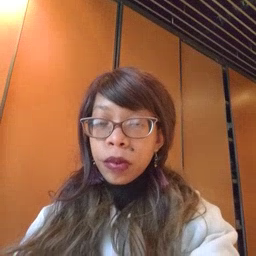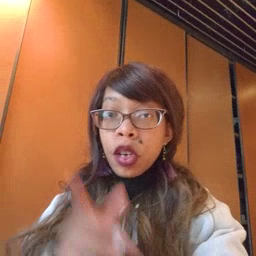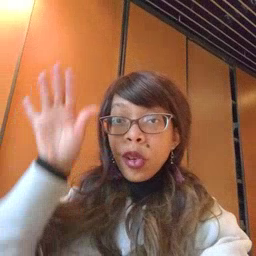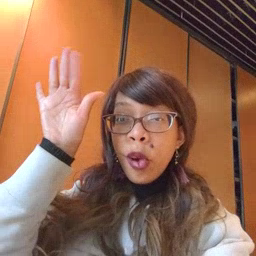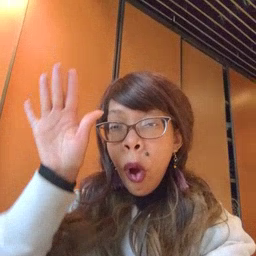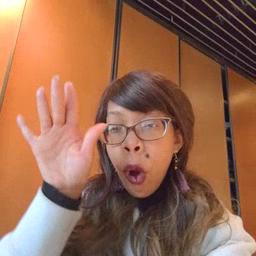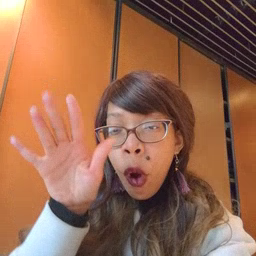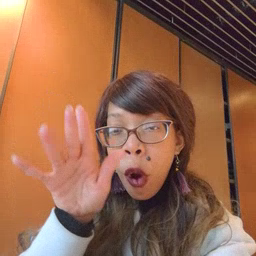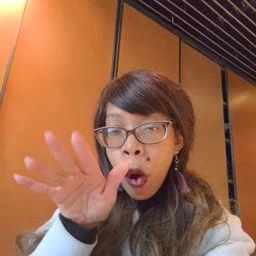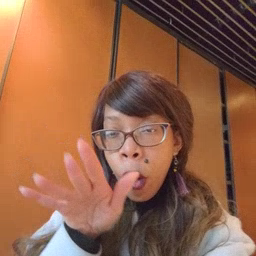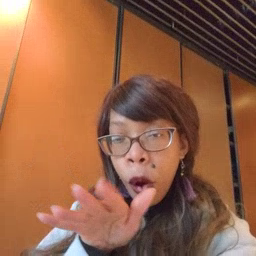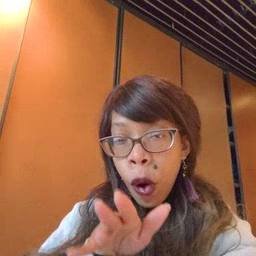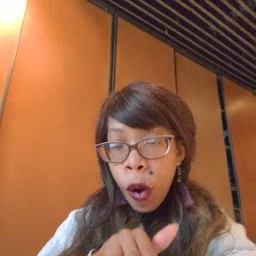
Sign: snow